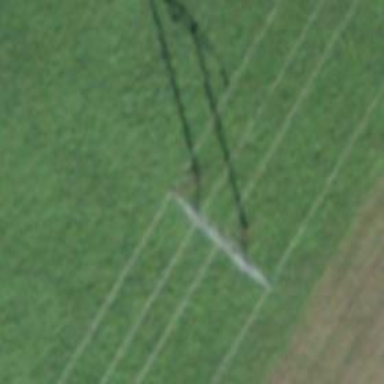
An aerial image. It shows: H-frame power tower with distinctive design.